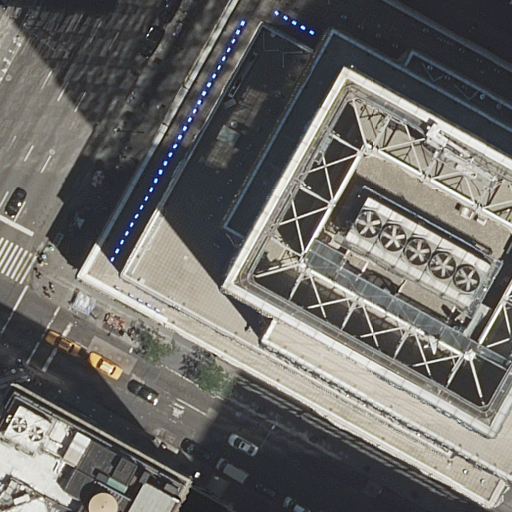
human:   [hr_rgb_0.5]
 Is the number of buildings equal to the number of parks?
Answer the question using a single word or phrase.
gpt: no

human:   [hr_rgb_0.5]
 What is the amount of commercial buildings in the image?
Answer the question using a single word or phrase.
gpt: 1

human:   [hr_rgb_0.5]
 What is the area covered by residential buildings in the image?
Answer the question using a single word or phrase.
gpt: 612m2

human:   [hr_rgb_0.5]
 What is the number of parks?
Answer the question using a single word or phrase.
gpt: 1

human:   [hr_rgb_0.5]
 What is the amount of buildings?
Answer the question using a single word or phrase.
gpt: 3

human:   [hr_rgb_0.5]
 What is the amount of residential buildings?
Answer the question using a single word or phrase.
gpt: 2

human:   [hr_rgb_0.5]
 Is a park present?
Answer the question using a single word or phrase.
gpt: yes

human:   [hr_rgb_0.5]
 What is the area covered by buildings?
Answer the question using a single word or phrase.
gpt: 805m2

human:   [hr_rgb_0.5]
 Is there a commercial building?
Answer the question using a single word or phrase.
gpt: yes

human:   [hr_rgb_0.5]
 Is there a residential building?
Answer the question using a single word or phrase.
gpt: yes

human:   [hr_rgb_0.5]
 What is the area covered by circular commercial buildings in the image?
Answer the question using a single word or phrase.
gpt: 0m2

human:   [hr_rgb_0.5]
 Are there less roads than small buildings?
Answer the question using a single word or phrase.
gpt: no

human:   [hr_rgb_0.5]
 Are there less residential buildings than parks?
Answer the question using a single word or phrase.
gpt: no

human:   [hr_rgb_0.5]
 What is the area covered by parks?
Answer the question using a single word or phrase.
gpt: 16m2

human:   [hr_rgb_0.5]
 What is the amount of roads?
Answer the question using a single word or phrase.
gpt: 2

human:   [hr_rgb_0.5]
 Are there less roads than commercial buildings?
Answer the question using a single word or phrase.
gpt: no

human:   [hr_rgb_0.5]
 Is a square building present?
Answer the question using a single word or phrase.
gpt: no

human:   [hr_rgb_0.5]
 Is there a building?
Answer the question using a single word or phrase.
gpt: yes

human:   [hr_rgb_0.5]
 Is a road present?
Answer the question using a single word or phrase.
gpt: yes

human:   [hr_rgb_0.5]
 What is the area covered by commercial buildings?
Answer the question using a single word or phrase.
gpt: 193m2

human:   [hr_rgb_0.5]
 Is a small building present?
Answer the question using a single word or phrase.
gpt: yes

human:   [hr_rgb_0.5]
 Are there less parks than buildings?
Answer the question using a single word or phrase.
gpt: yes

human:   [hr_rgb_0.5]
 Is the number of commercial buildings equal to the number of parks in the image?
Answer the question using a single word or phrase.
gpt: yes

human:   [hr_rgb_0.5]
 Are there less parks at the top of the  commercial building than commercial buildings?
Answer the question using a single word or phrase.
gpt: yes

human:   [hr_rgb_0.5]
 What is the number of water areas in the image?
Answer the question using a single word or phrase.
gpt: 0

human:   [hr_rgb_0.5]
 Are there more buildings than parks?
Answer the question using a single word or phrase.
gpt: yes

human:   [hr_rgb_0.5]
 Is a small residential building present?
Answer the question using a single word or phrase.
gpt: yes

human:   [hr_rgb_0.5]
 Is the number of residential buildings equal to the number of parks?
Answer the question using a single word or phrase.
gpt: no

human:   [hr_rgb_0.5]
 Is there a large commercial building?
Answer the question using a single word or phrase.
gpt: no

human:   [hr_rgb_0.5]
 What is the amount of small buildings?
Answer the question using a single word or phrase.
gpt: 1

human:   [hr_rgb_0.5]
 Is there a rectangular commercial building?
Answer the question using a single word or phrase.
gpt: yes

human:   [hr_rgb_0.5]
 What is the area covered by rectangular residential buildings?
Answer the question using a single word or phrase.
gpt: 612m2

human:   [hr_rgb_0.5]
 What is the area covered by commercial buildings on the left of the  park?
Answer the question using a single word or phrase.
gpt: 193m2

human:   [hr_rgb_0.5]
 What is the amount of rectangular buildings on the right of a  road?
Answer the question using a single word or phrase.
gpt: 2

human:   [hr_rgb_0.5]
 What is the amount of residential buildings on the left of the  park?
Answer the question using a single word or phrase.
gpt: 2

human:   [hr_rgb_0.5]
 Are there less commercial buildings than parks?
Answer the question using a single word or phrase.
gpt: no

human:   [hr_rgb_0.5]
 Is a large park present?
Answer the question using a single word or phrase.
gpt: no

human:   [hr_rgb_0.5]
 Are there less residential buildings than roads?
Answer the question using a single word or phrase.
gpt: no

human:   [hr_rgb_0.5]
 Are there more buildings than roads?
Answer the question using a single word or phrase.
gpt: yes

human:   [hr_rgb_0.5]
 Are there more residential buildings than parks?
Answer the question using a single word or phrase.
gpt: yes

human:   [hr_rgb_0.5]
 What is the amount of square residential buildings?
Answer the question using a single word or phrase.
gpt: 0

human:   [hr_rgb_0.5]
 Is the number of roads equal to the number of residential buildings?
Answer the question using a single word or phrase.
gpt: yes

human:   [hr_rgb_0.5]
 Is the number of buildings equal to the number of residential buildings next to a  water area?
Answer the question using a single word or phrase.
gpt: no

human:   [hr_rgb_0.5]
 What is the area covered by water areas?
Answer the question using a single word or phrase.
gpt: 0m2

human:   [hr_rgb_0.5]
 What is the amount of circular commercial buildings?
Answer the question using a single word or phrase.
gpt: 0

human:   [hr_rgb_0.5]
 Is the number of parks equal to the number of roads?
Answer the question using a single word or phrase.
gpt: no

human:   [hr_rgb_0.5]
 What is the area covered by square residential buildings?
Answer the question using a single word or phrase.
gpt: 0m2

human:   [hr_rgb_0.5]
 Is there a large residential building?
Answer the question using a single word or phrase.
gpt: yes

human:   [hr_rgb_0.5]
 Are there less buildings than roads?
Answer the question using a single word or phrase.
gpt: no

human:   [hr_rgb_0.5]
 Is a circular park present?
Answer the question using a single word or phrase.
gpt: no

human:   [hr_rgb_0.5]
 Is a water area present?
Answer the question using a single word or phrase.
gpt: no

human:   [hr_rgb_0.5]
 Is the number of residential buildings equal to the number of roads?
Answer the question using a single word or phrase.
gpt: yes

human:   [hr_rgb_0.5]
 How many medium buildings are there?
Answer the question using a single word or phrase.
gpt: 1

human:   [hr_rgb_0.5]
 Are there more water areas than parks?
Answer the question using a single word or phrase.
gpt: no

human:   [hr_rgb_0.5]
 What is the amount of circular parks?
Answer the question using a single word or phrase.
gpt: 0

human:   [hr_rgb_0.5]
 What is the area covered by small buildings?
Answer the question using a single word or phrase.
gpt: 31m2

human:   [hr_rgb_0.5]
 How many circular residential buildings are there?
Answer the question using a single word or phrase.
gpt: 0

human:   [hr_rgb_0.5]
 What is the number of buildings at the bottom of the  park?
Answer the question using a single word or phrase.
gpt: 0

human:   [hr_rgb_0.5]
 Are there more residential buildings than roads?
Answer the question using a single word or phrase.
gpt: no

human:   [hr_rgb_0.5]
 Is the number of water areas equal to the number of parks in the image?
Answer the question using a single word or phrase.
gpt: no

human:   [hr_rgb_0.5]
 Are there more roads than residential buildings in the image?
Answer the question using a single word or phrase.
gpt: no

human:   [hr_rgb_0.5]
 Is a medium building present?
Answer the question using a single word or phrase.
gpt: yes

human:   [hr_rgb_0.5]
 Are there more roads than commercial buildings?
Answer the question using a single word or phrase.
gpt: yes

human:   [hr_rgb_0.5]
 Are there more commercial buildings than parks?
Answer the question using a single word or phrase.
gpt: no